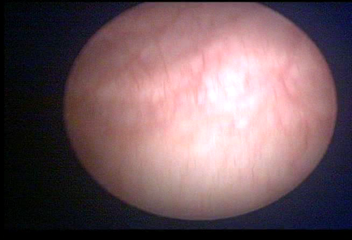
Modality: WLC
Class: Normal mucosa
Bladder cancer association: No